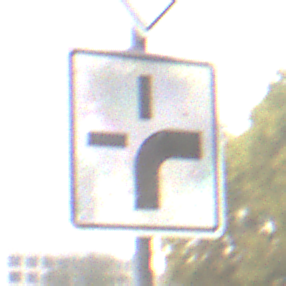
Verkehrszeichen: VerlaufVorfahrtsstrasse3
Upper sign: Vorfahrtsstrasse
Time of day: MorningAfternoon
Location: Outdoor (Nature)
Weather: Overcast
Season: Autumn
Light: Natural